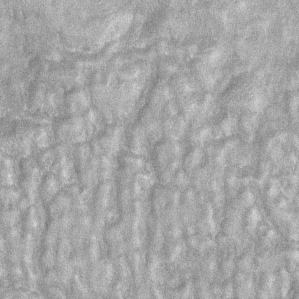
Label: frost